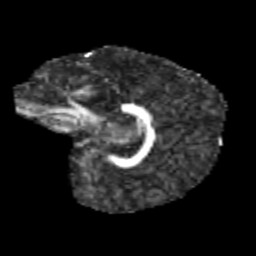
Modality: FA
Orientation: sagittal
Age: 9
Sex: male
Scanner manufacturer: siemens
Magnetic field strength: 3 T
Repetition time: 3.8 s
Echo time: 0.07 s